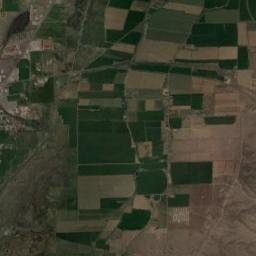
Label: rectangular_farmland